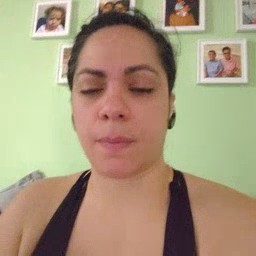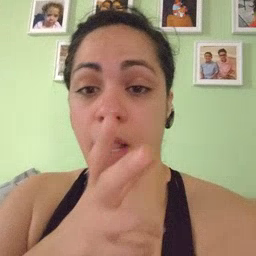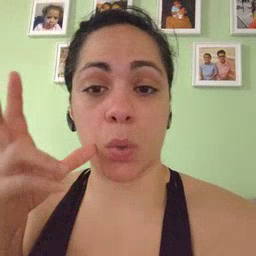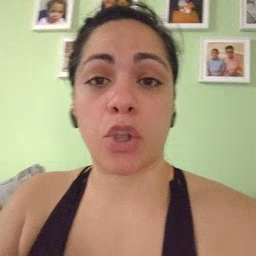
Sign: underwear